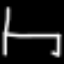
Label: chair